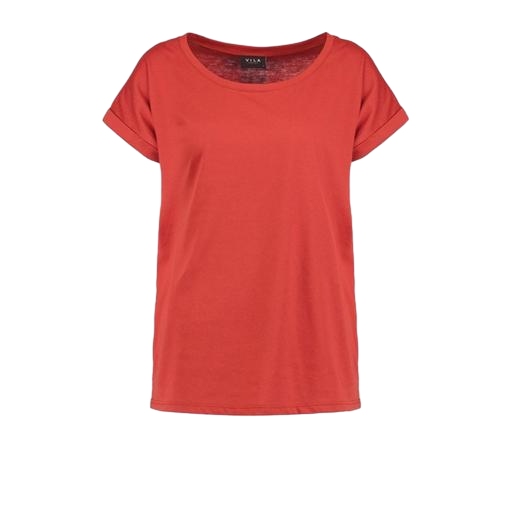
short-sleeve top only macy, red boxy longline tee, red pocket t-shirt only macy, white background